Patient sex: M
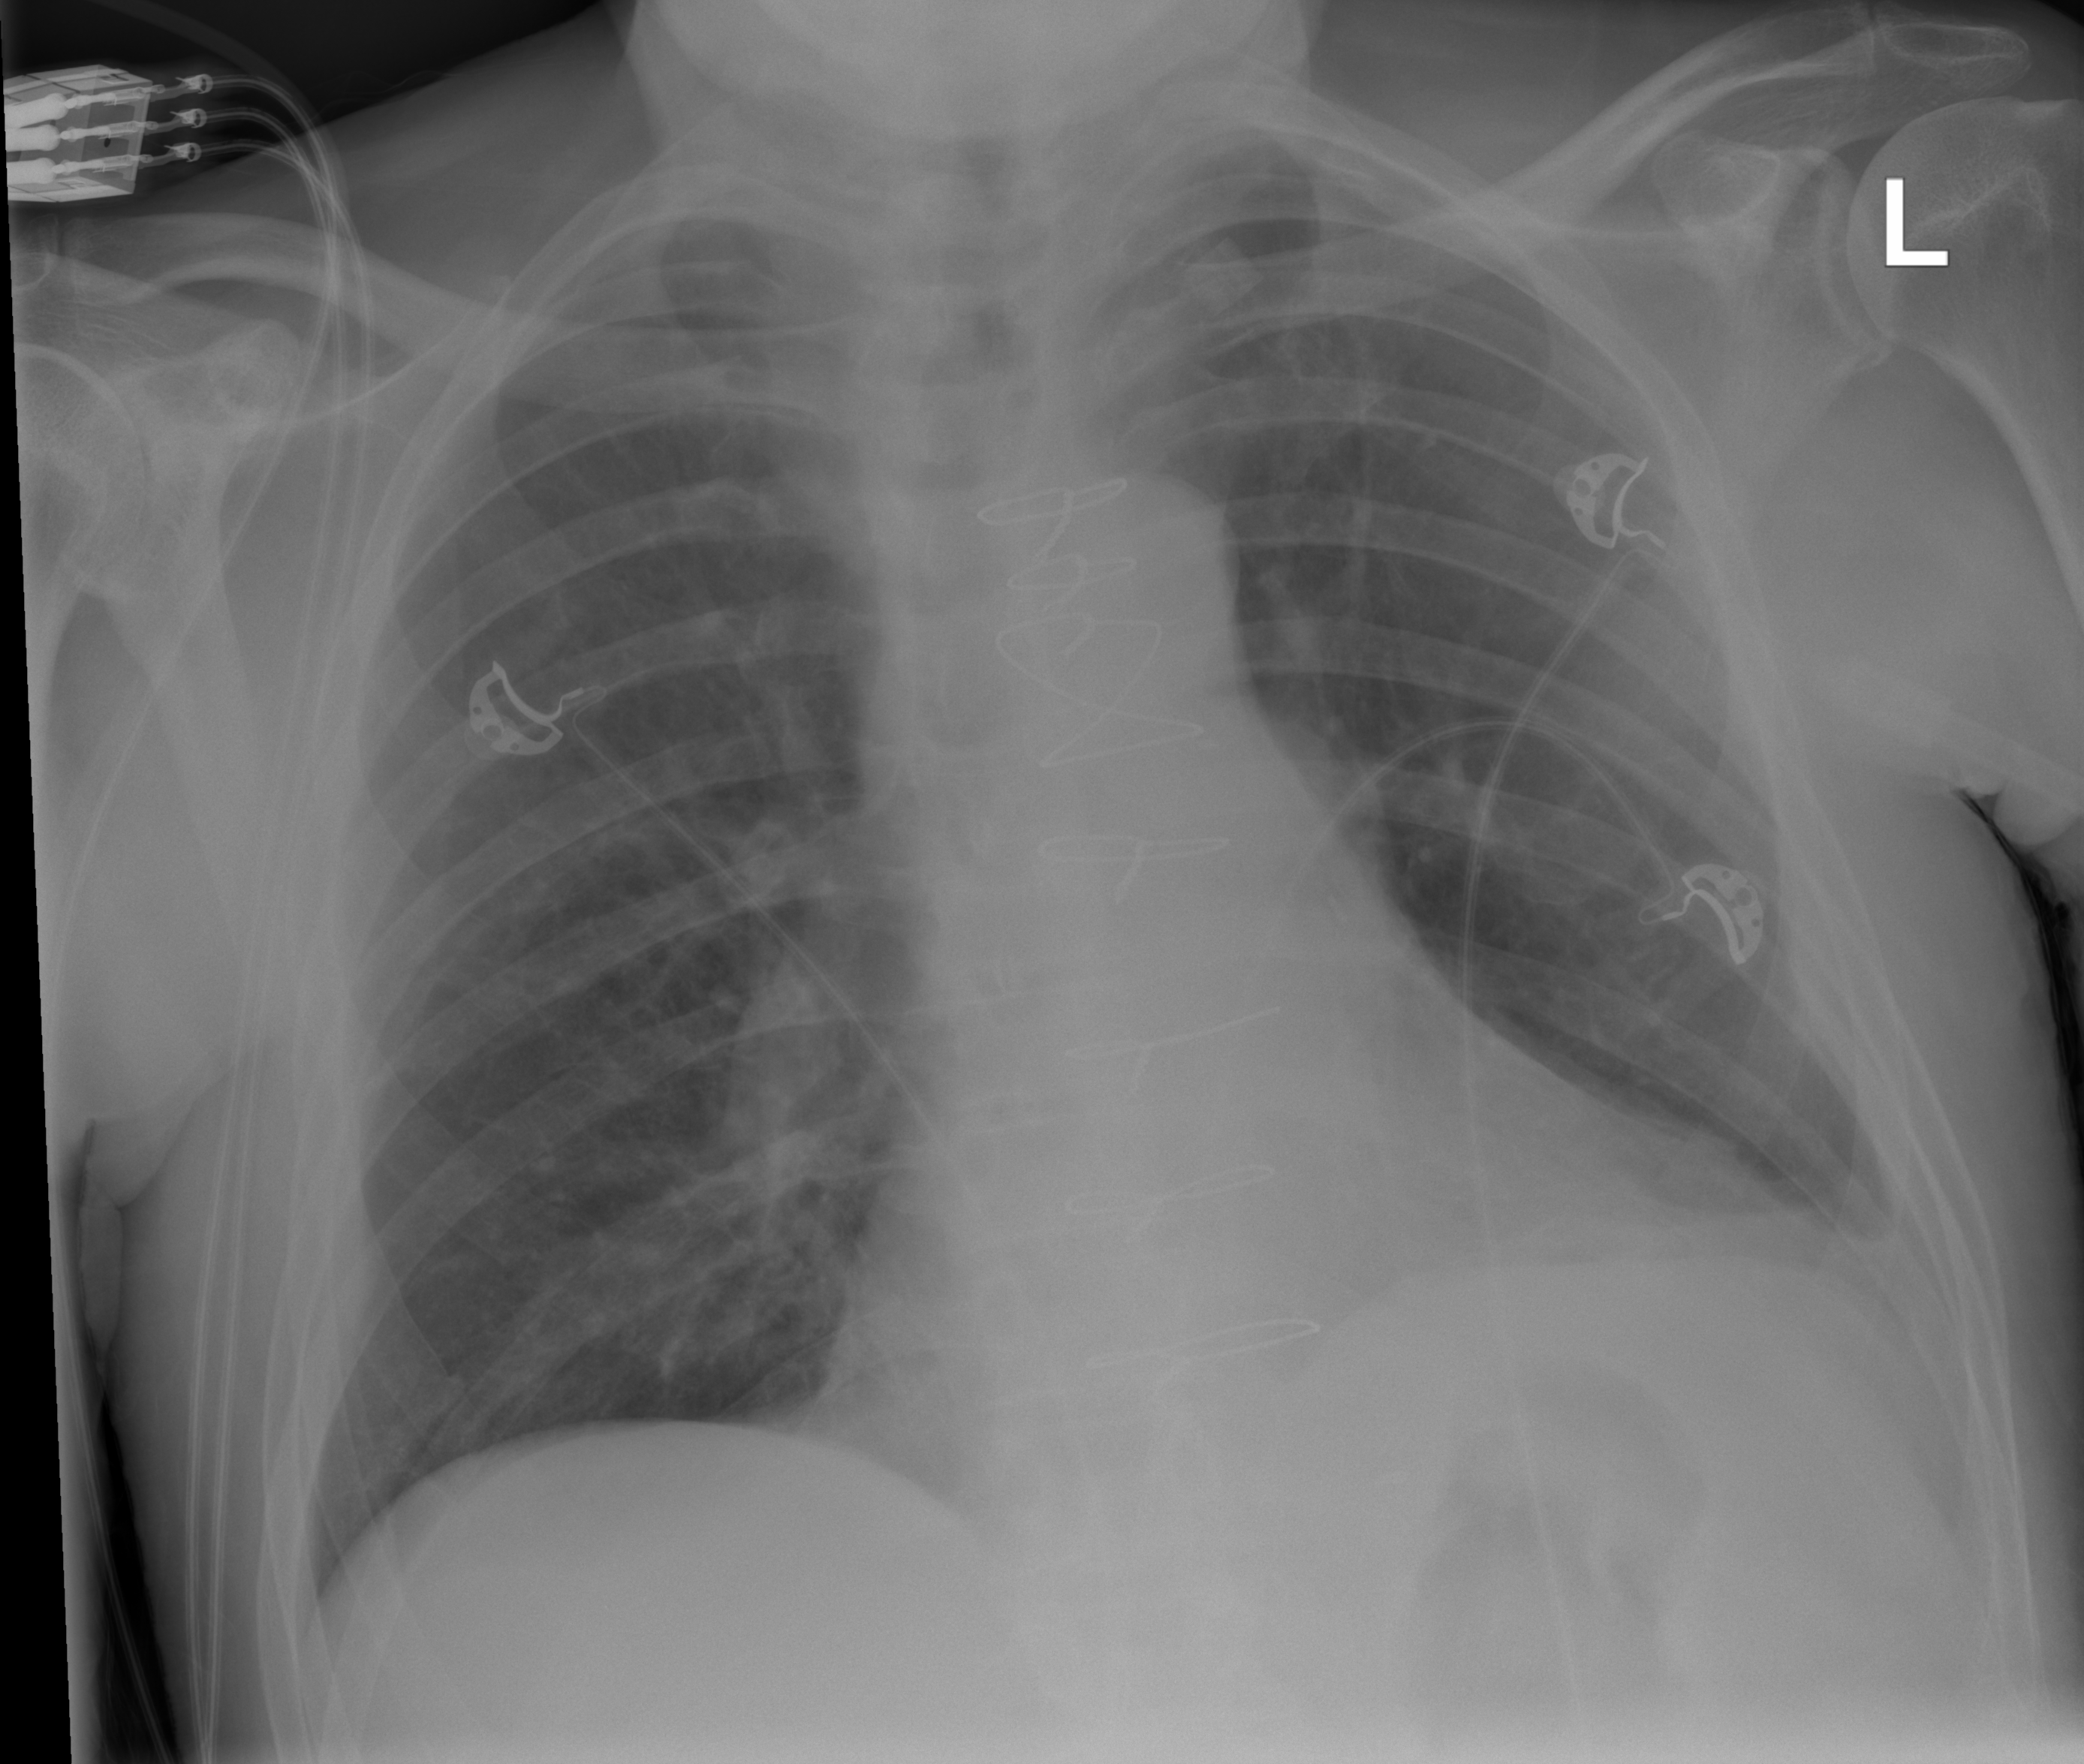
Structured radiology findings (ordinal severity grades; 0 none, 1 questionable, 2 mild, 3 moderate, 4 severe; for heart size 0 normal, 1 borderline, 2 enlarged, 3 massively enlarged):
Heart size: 2
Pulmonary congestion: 0
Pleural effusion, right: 0
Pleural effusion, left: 2
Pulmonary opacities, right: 2
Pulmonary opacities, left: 0
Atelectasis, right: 2
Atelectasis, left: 2